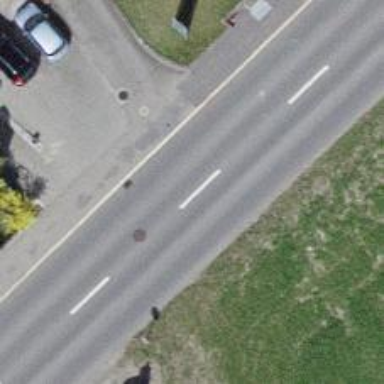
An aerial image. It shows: Secondary road with asphalt surface.